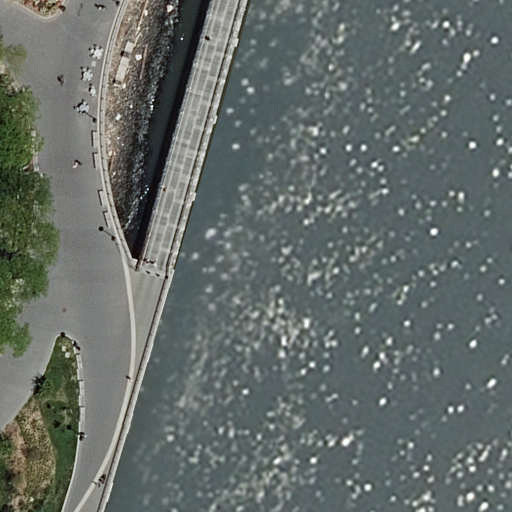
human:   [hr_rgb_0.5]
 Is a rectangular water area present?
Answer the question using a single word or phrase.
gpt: yes

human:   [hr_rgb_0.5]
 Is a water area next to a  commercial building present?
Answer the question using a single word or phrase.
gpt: no

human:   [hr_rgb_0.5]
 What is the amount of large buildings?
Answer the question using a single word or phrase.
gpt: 0

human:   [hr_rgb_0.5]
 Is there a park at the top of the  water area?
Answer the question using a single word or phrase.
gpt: yes

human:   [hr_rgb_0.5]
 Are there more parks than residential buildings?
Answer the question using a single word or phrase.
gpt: yes

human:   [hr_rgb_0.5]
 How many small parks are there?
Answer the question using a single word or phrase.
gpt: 0

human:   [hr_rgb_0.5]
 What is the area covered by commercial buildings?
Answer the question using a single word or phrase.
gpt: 0m2

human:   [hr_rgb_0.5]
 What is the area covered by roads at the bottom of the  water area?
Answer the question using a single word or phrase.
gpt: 0m2

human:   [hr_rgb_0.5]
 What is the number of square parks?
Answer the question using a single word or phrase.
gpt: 0

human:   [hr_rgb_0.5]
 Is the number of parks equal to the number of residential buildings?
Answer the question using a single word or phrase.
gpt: no

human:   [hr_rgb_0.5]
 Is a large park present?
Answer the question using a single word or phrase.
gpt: yes

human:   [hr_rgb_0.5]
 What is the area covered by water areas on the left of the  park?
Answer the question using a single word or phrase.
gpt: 0m2

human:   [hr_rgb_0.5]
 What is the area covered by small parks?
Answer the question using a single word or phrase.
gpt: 0m2

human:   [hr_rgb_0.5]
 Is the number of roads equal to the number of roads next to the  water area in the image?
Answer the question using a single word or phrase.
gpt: yes

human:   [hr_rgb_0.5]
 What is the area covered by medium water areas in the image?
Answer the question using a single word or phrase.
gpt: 0m2

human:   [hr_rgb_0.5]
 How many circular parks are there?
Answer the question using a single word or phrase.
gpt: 0

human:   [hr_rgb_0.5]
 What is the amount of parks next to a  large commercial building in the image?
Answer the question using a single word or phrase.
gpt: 0

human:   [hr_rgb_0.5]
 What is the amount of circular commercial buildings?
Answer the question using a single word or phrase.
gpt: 0

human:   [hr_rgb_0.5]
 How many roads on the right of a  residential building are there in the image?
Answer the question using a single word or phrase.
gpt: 0

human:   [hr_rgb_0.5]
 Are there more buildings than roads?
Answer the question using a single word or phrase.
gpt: no

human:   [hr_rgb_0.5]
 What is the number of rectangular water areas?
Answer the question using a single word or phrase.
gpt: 1

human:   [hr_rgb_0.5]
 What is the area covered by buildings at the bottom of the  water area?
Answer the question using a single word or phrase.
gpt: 0m2

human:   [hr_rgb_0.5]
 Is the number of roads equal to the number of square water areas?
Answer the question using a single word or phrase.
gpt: no

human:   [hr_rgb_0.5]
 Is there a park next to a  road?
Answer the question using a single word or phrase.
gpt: yes

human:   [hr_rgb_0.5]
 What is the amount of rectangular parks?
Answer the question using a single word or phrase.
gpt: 1

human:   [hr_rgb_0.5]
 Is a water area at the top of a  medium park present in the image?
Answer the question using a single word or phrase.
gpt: no

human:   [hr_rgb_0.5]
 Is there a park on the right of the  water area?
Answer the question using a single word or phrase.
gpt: no

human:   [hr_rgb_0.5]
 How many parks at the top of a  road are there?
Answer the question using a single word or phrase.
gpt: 1

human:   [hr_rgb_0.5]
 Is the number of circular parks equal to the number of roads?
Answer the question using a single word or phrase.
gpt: no

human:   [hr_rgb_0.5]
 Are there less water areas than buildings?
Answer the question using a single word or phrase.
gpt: no

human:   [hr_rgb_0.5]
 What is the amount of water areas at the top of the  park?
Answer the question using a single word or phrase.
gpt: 0

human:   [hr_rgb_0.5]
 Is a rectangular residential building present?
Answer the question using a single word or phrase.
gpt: no

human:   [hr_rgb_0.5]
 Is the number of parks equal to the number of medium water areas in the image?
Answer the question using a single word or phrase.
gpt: no

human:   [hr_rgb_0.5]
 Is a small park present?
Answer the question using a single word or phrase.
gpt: no

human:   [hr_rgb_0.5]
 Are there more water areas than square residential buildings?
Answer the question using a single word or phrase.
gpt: yes

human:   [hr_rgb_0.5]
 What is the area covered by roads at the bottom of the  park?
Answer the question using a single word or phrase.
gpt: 0m2